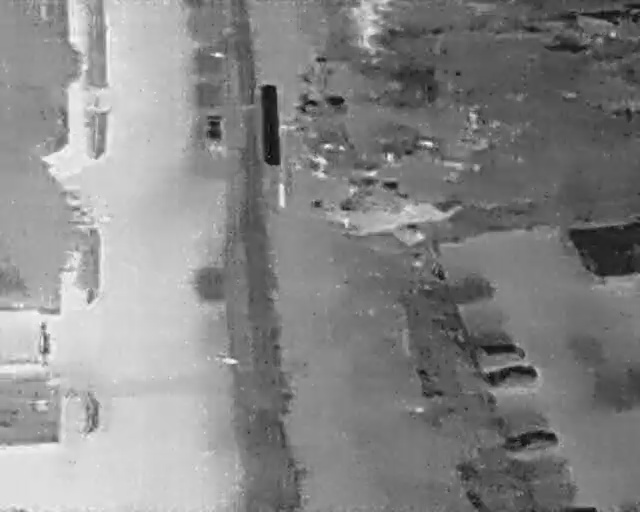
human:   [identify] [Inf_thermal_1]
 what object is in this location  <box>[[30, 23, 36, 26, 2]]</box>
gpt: <ref>1 small car at the top</ref>